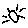
Label: sun